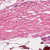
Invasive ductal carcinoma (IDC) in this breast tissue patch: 0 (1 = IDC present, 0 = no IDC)